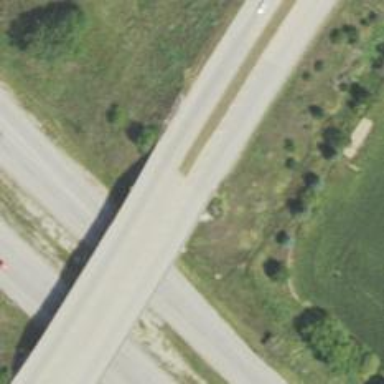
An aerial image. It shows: Secondary road with bridge.